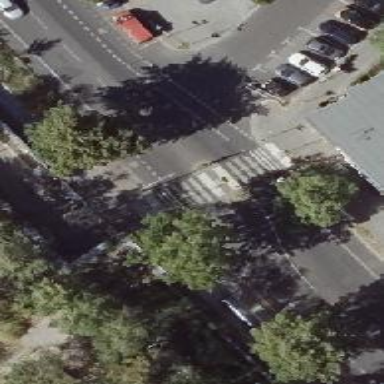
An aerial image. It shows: Road with traffic signals for signaling.